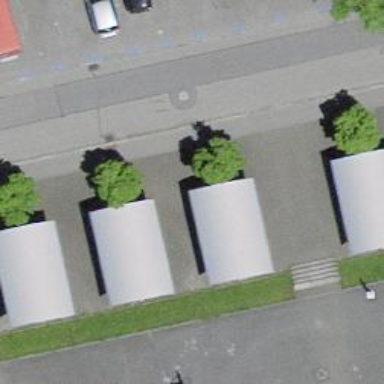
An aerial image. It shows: Bicycle parking area with asphalt surface.